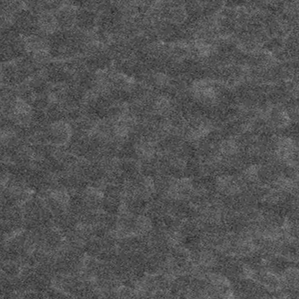
Label: frost